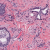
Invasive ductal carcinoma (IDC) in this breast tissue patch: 1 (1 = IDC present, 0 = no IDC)